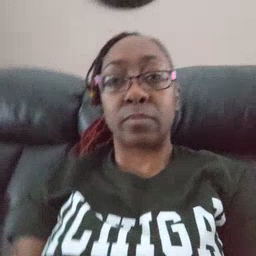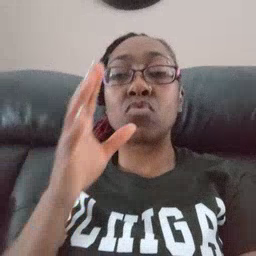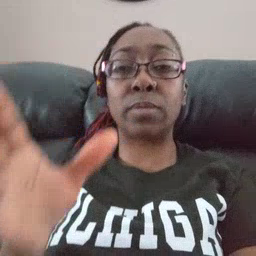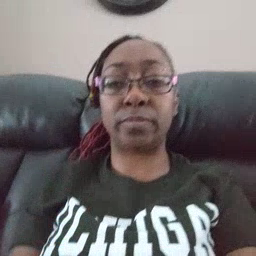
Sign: grandma